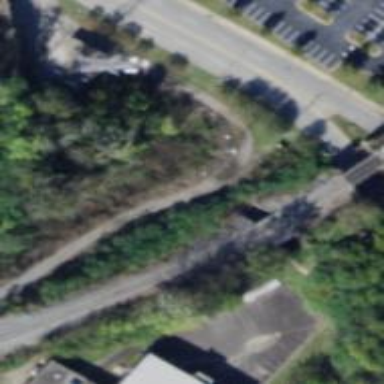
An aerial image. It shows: Abandoned railway spur.